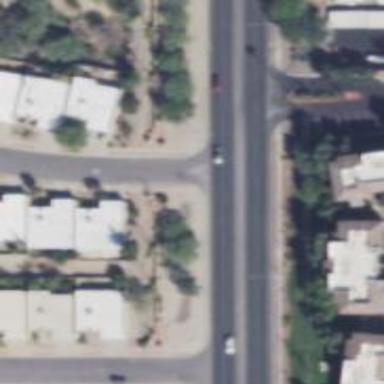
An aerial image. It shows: Unmarked crossing on the road.